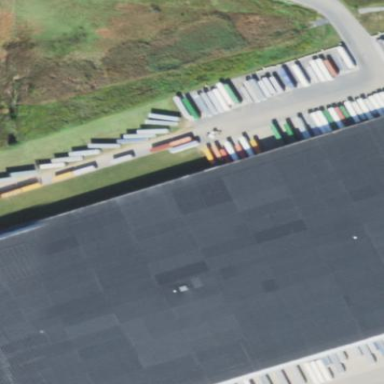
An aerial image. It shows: Warehouse building.